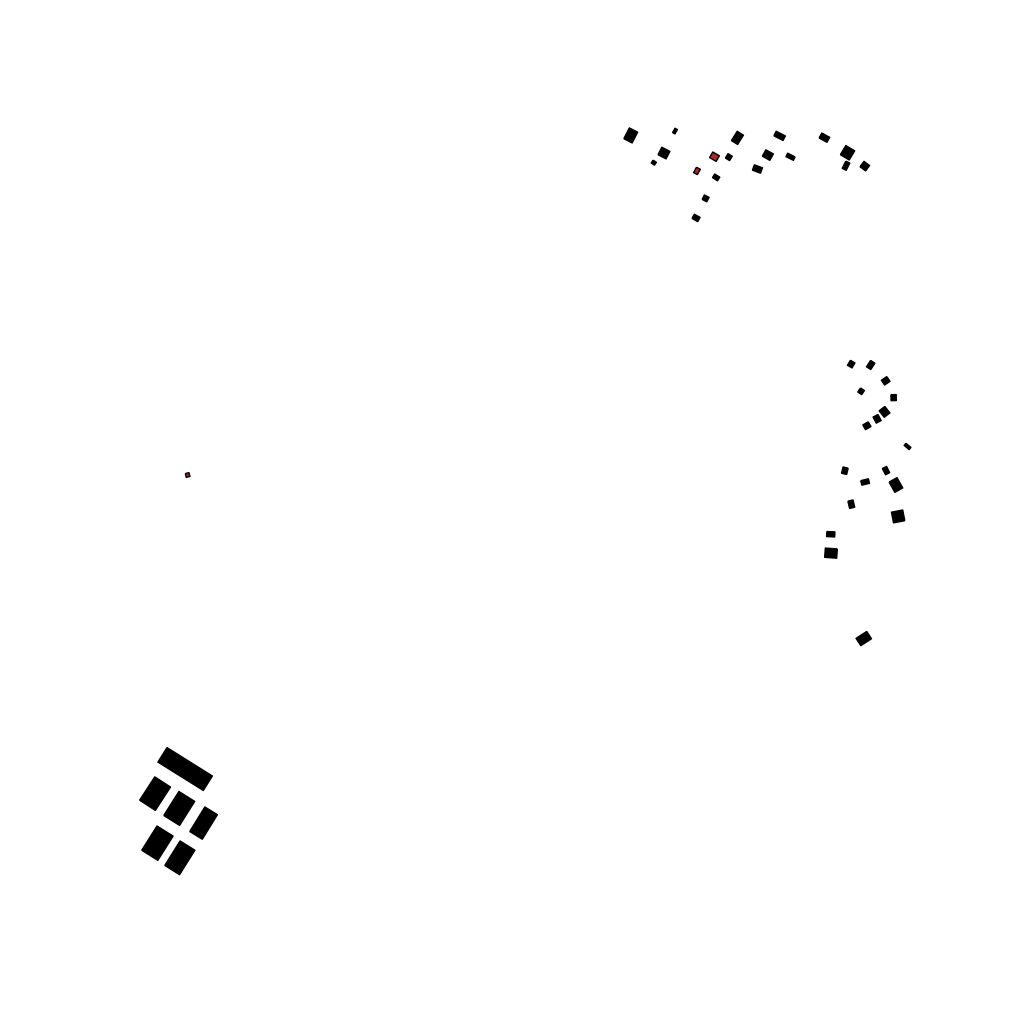
Tags: overhead vector_map, agriculture, industrial, recreation, residential, special, individual_rise, low_rise, density_1, Building, Facility, 1.0 km²